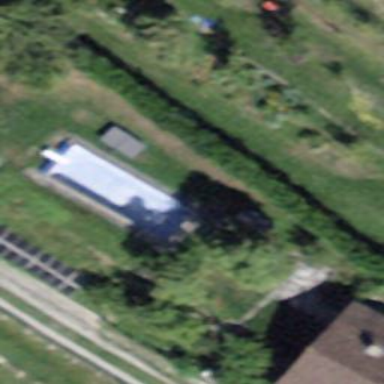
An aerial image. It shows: Swimming pool located in leisure land.